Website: lowes
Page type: billing-address
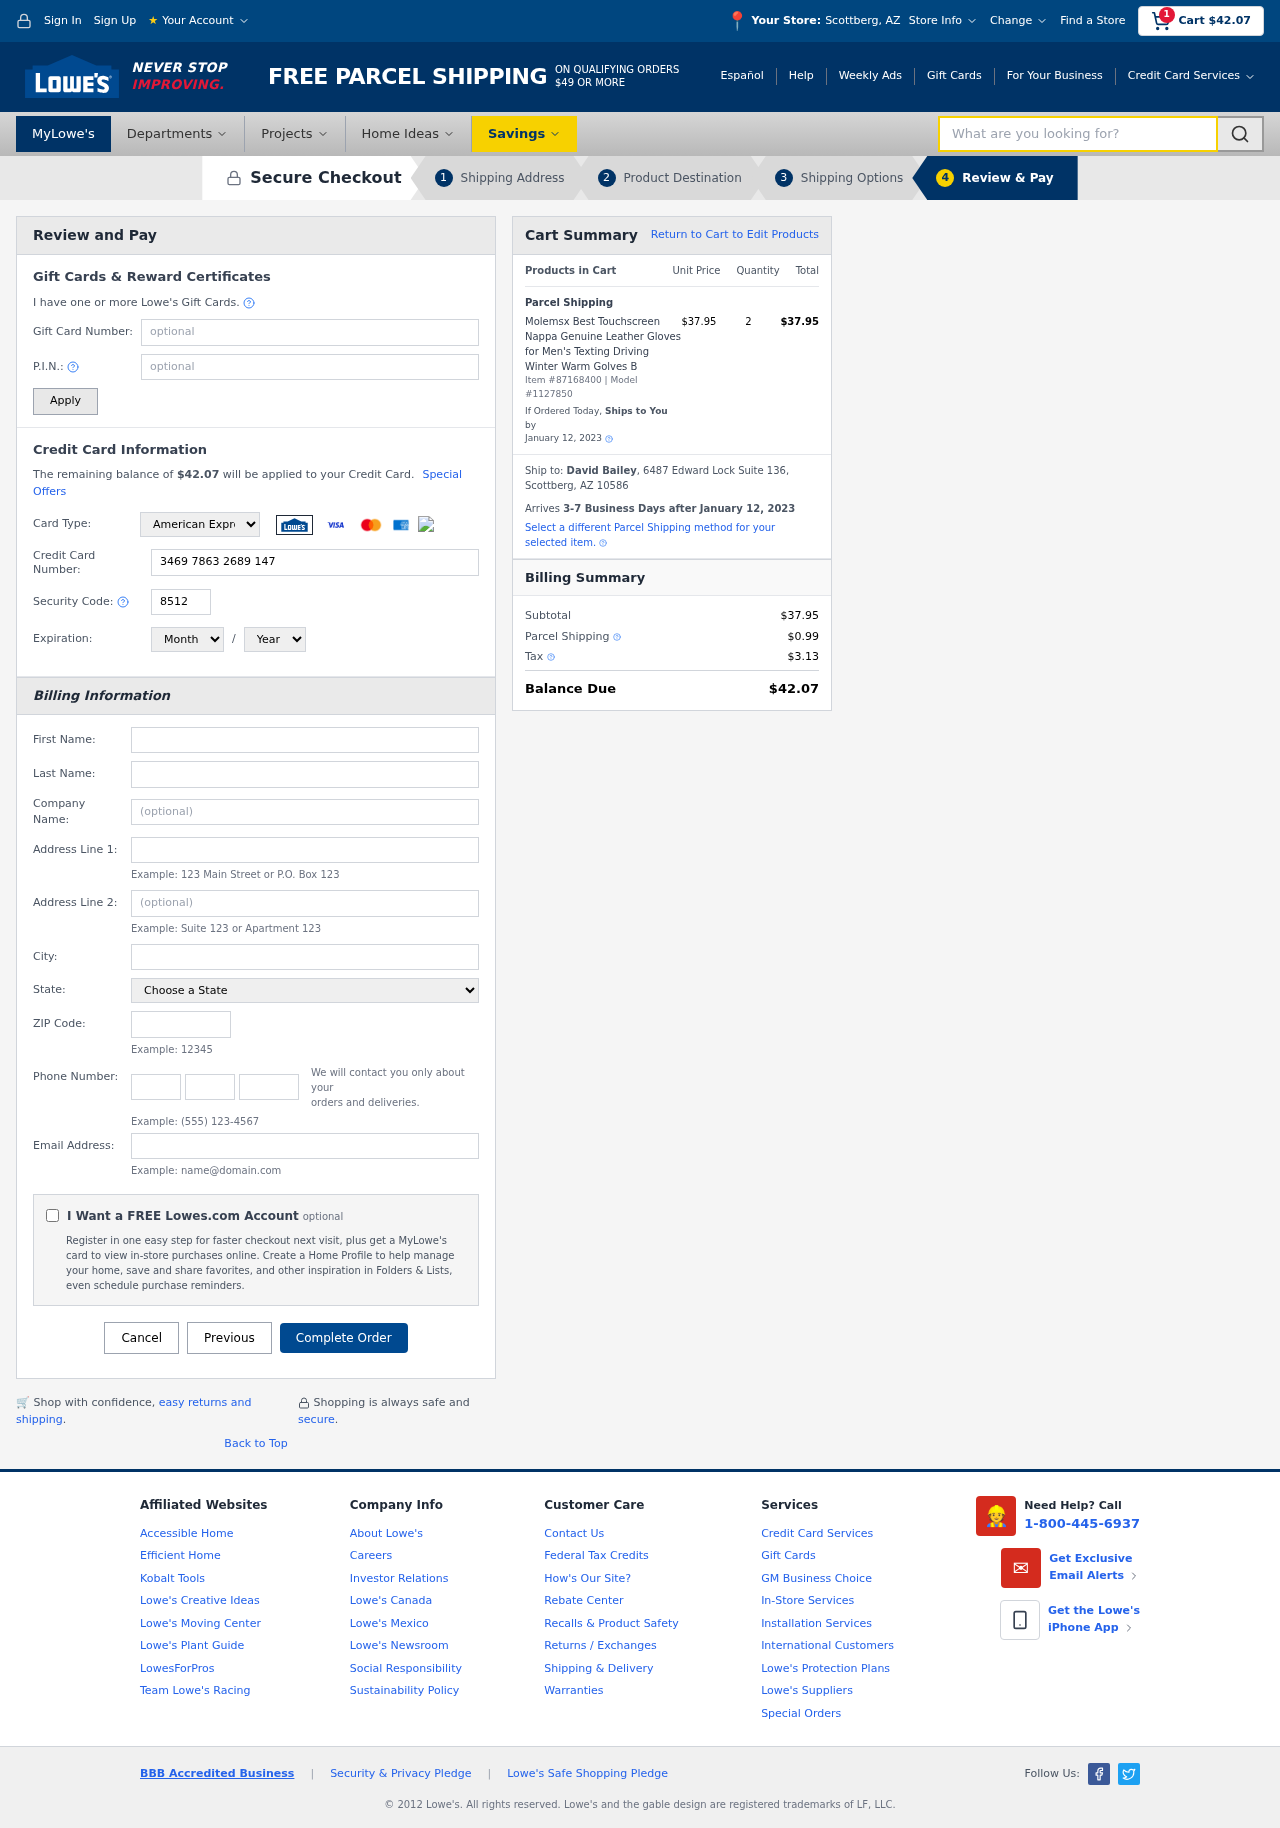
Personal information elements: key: PII_CARD_CVV
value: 8512
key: PII_CARD_EXPIRY_MONTH
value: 11
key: PII_CARD_EXPIRY_YEAR
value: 28
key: PII_CARD_NUMBER
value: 3469 7863 2689 147
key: PII_CARD_TYPE
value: American Express
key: PII_CITY
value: Scottberg
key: PII_CITY_STATE
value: Scottberg, AZ
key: PII_COMPANY
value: Harmon-Olson
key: PII_EMAIL
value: david.bailey@yahoo.com
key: PII_FIRSTNAME
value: David
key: PII_FULLNAME
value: David Bailey
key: PII_LASTNAME
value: Bailey
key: PII_PHONE_AREA
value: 277
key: PII_PHONE_PREFIX
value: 552
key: PII_PHONE_SUFFIX
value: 7506
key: PII_POSTCODE
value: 10586
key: PII_STATE
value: Arizona
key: PII_STREET
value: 6487 Edward Lock Suite 136
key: PII_CITY_STATE_ZIP
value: Scottberg, AZ 10586
Product elements: key: PRODUCT1_NAME
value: Molemsx Best Touchscreen Nappa Genuine Leather Gloves for Men's Texting Driving Winter Warm Golves B
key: PRODUCT1_PRICE
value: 37.95
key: PRODUCT1_QUANTITY
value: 2
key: PRODUCT_ITEM_NUMBER
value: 87168400
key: PRODUCT_MODEL_NUMBER
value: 1127850
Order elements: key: ORDER_SUBTOTAL
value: $42.07
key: ORDER_TOTAL
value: $42.07
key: ORDER_SHIPPING_DATE
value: January 12, 2023
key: ORDER_SUBTOTAL
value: $37.95
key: ORDER_DELIVERY_DATE
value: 3-7 Business Days after January 12, 2023
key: ORDER_SHIPPING_DATE2
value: January 12, 2023
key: ORDER_SUBTOTAL2
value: $37.95
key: ORDER_SHIPPING_COST
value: $0.99
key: ORDER_TAX
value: $3.13
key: ORDER_TOTAL2
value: $42.07
Search elements: key: HEADER_SEARCH
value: What are you looking for?